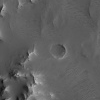
Atmospheric dust classification: not_dusty